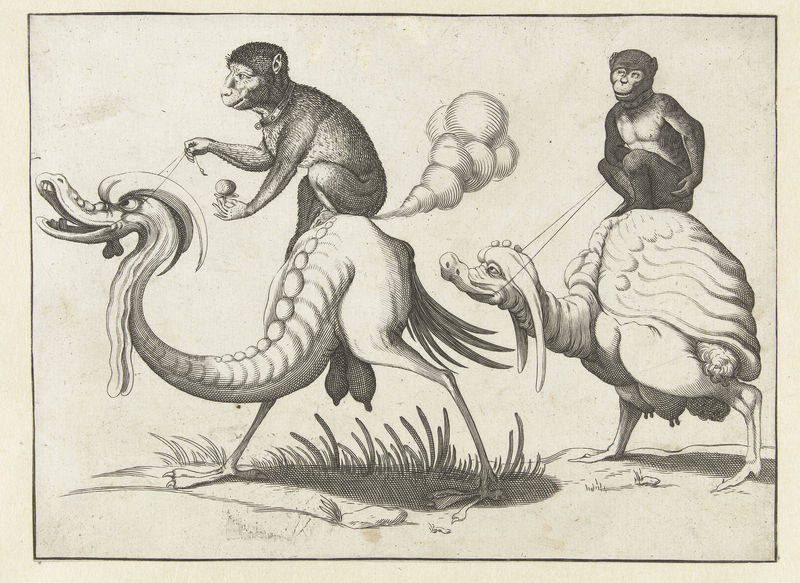
Titel: Twee monsters bereden door apen
Künstler: Arent van Bolten
Standort: Amsterdam
Institution: Rijksmuseum
Schlagwörter: mann, schatten, frau, hut, zeichnung, gras, tier, rückgrat, vögel, affe, frucht, zügel, schnabel, graphik, karikatur, strauss, druckgraphik, stich, mischwesen, euter, fantasie, groteske, affen, fabeltier, strausse, furz, verkehrte welt, furtz